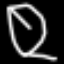
Label: leaf